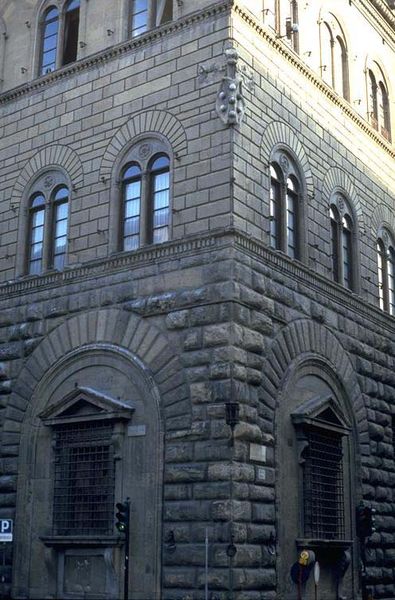
Titel: Palazzo Medici-Riccardi (Eckansicht: Detail) (4c)
Künstler: Michelozzo di Bartolommeo
Standort: Firenze
Institution: Palazzo Medici-Riccardi
Schlagwörter: blau, himmel, schatten, grün, menschen, stadt, braun, fenster, glas, grau, licht, schwarz, strasse, säule, gebäude, haus, beige, hochformat, wand, architektur, stein, steine, spiegelung, gitter, sonne, klassizismus, renaissance, turm, deutschland, ecke, bogen, fassade, italien, perspektive, türen, venedig, giebel, mauer, rundbogen, detail, foto, fotografie, photographie, bögen, schild, münchen, palast, palazzo, stockwerk, mauerwerk, österreich, photo, sandfarben, fries, rustika, wappen, villa, gesims, quader, sandstein, vergittert, profan, rundbögen, florenz, etagen, geschosse, wien, stockwerke, strassenecke, geschoss, bauwerk, etage, ädikula, hausfront, bramante, rustizierung, medici, fensterbögen, rustica, erdgeschoss, bogenfenster, bossiert, doppelfenster, fenstersturz, parken, eckansicht, ampel, verkehrsschild, frührenaissance, hausecke, plast, palasr, medicci, rucellai, pitti, parkschild, ruccellai, giebal